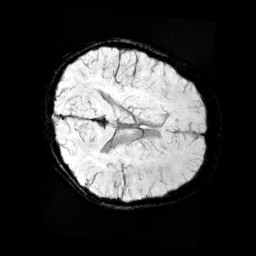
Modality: minIP
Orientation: axial
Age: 11
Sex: male
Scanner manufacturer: siemens
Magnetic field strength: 3 T
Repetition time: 0.027 s
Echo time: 0.02 s